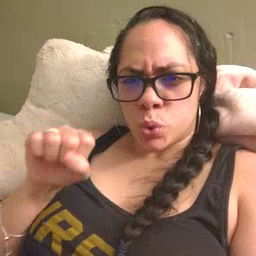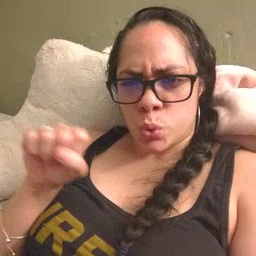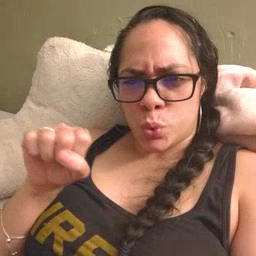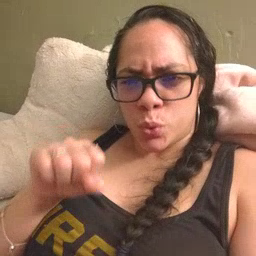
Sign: shoe